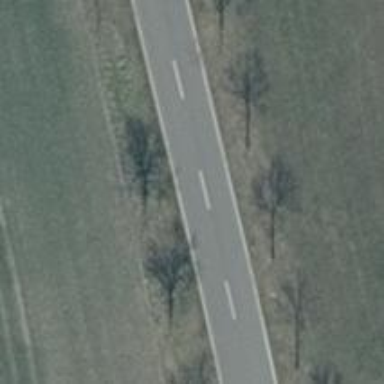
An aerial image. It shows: Row of deciduous broadleaved trees.